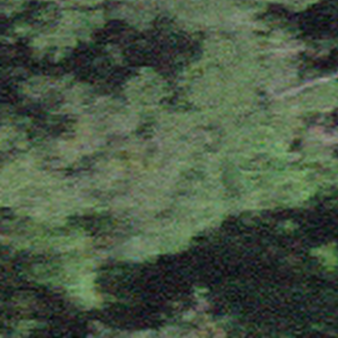
Label: other